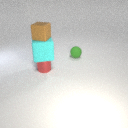
small red metal cylinder below large cyan rubber cube